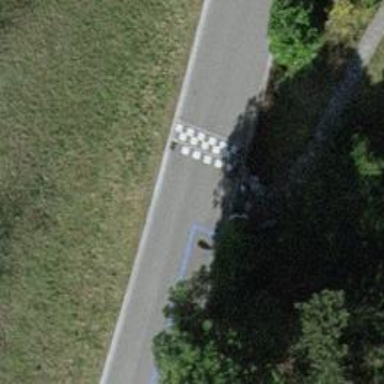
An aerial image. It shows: Bump for traffic calming.